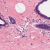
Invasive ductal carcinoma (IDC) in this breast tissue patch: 0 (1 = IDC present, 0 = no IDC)